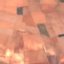
Land use / land cover: PermanentCrop